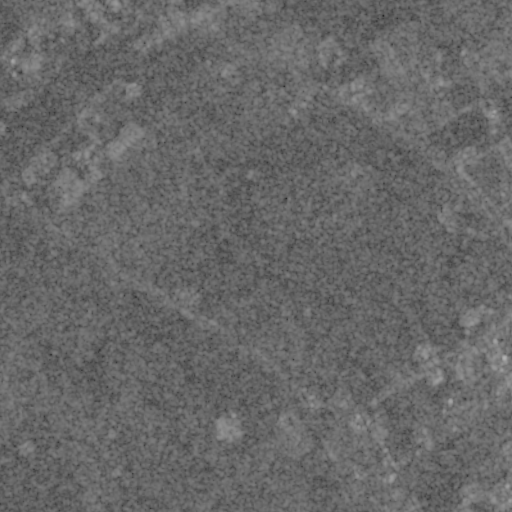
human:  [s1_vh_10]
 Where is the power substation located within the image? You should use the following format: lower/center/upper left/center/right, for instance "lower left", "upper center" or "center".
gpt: The power substation is located in the lower right of the image.
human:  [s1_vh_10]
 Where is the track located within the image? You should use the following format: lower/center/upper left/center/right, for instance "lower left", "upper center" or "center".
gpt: The track is located in the lower right of the image.
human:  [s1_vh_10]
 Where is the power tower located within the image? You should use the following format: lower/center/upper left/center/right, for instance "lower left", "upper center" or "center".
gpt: There is no power tower in the image.

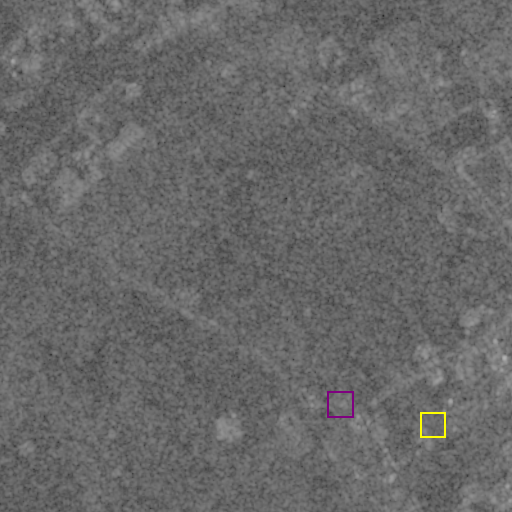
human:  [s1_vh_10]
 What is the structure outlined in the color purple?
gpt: The structure outlined in purple is a power substation.
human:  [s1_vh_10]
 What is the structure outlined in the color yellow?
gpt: The structure outlined in yellow is a track.
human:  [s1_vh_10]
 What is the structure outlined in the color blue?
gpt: There is no blue outline.